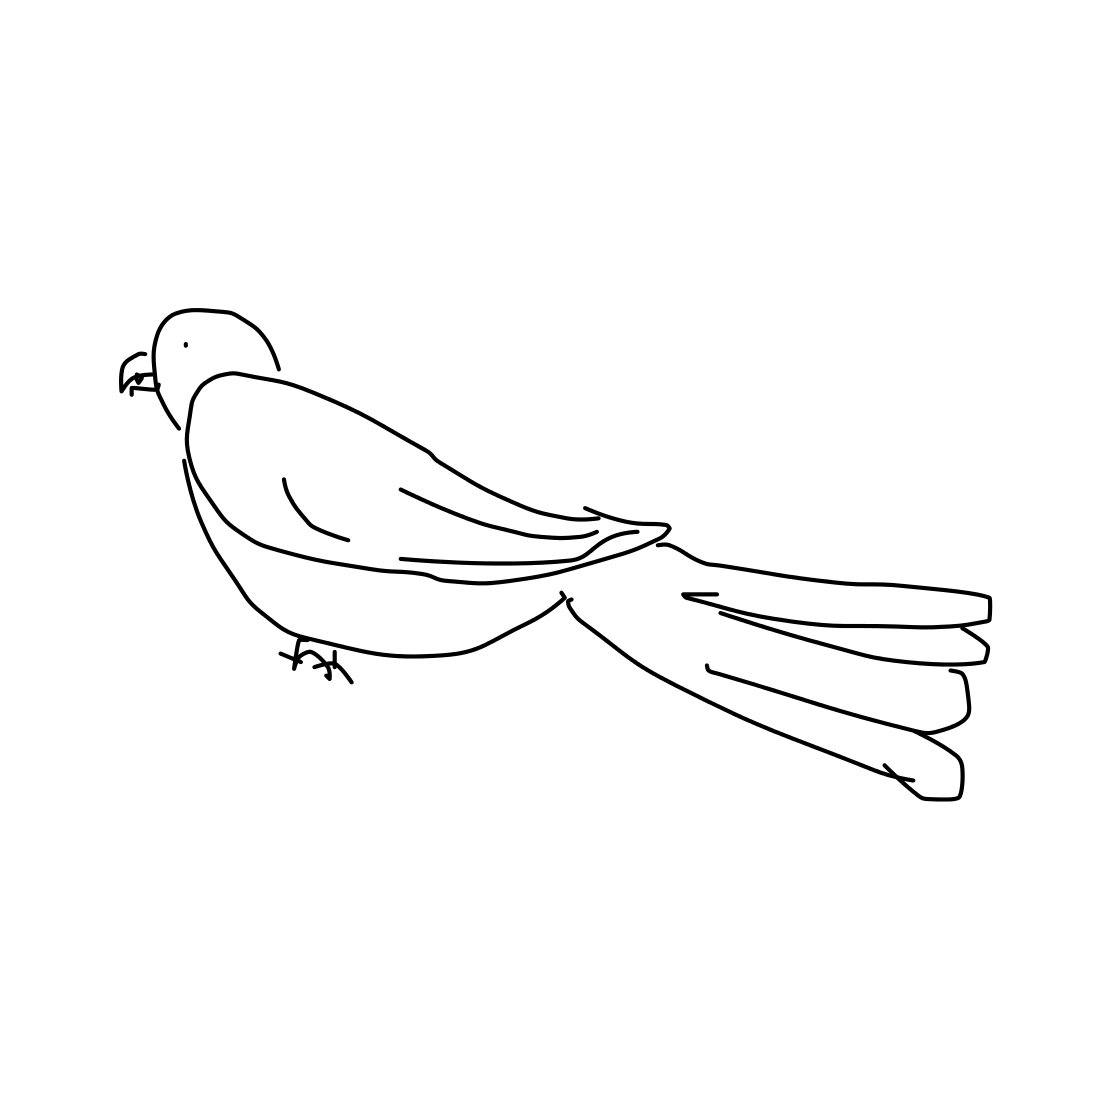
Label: parrot